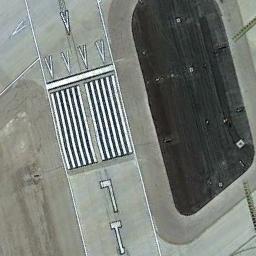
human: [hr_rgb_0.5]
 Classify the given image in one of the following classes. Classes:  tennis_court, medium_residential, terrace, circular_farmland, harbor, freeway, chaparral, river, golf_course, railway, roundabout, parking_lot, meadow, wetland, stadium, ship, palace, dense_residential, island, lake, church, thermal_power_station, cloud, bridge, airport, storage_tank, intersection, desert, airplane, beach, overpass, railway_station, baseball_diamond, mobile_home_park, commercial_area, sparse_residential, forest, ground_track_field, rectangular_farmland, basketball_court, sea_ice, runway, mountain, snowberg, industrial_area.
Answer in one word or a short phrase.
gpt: runway